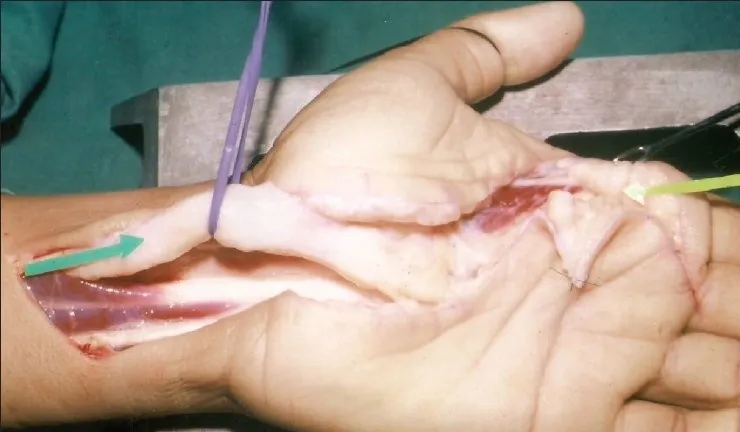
Intraoperative photograph showing a large median nerve in the distal forearm and carpal tunnel, normal sized radial digital nerve of the index finger, and a fibrofatty mass at the base of the index finger.
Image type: medical_photograph (other_medical_photograph)